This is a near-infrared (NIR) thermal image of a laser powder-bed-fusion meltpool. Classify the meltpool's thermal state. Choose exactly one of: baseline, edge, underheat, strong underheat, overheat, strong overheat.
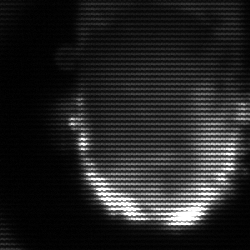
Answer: baseline